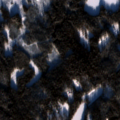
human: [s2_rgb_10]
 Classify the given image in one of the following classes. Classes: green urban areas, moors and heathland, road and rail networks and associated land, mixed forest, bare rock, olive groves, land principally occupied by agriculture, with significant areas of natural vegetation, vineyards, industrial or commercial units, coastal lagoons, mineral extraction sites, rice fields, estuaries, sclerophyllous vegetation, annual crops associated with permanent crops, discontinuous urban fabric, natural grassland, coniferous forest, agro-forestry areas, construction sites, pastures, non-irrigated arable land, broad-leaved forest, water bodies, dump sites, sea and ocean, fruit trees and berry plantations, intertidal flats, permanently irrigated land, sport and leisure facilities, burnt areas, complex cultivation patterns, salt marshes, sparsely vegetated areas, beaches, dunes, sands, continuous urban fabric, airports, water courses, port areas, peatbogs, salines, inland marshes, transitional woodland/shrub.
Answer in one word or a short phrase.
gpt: coniferous forest, mixed forest